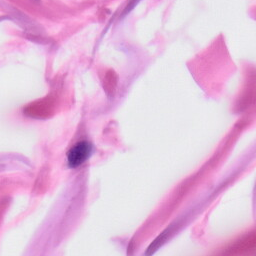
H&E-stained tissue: Skin